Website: ulta-beauty
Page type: billing-address
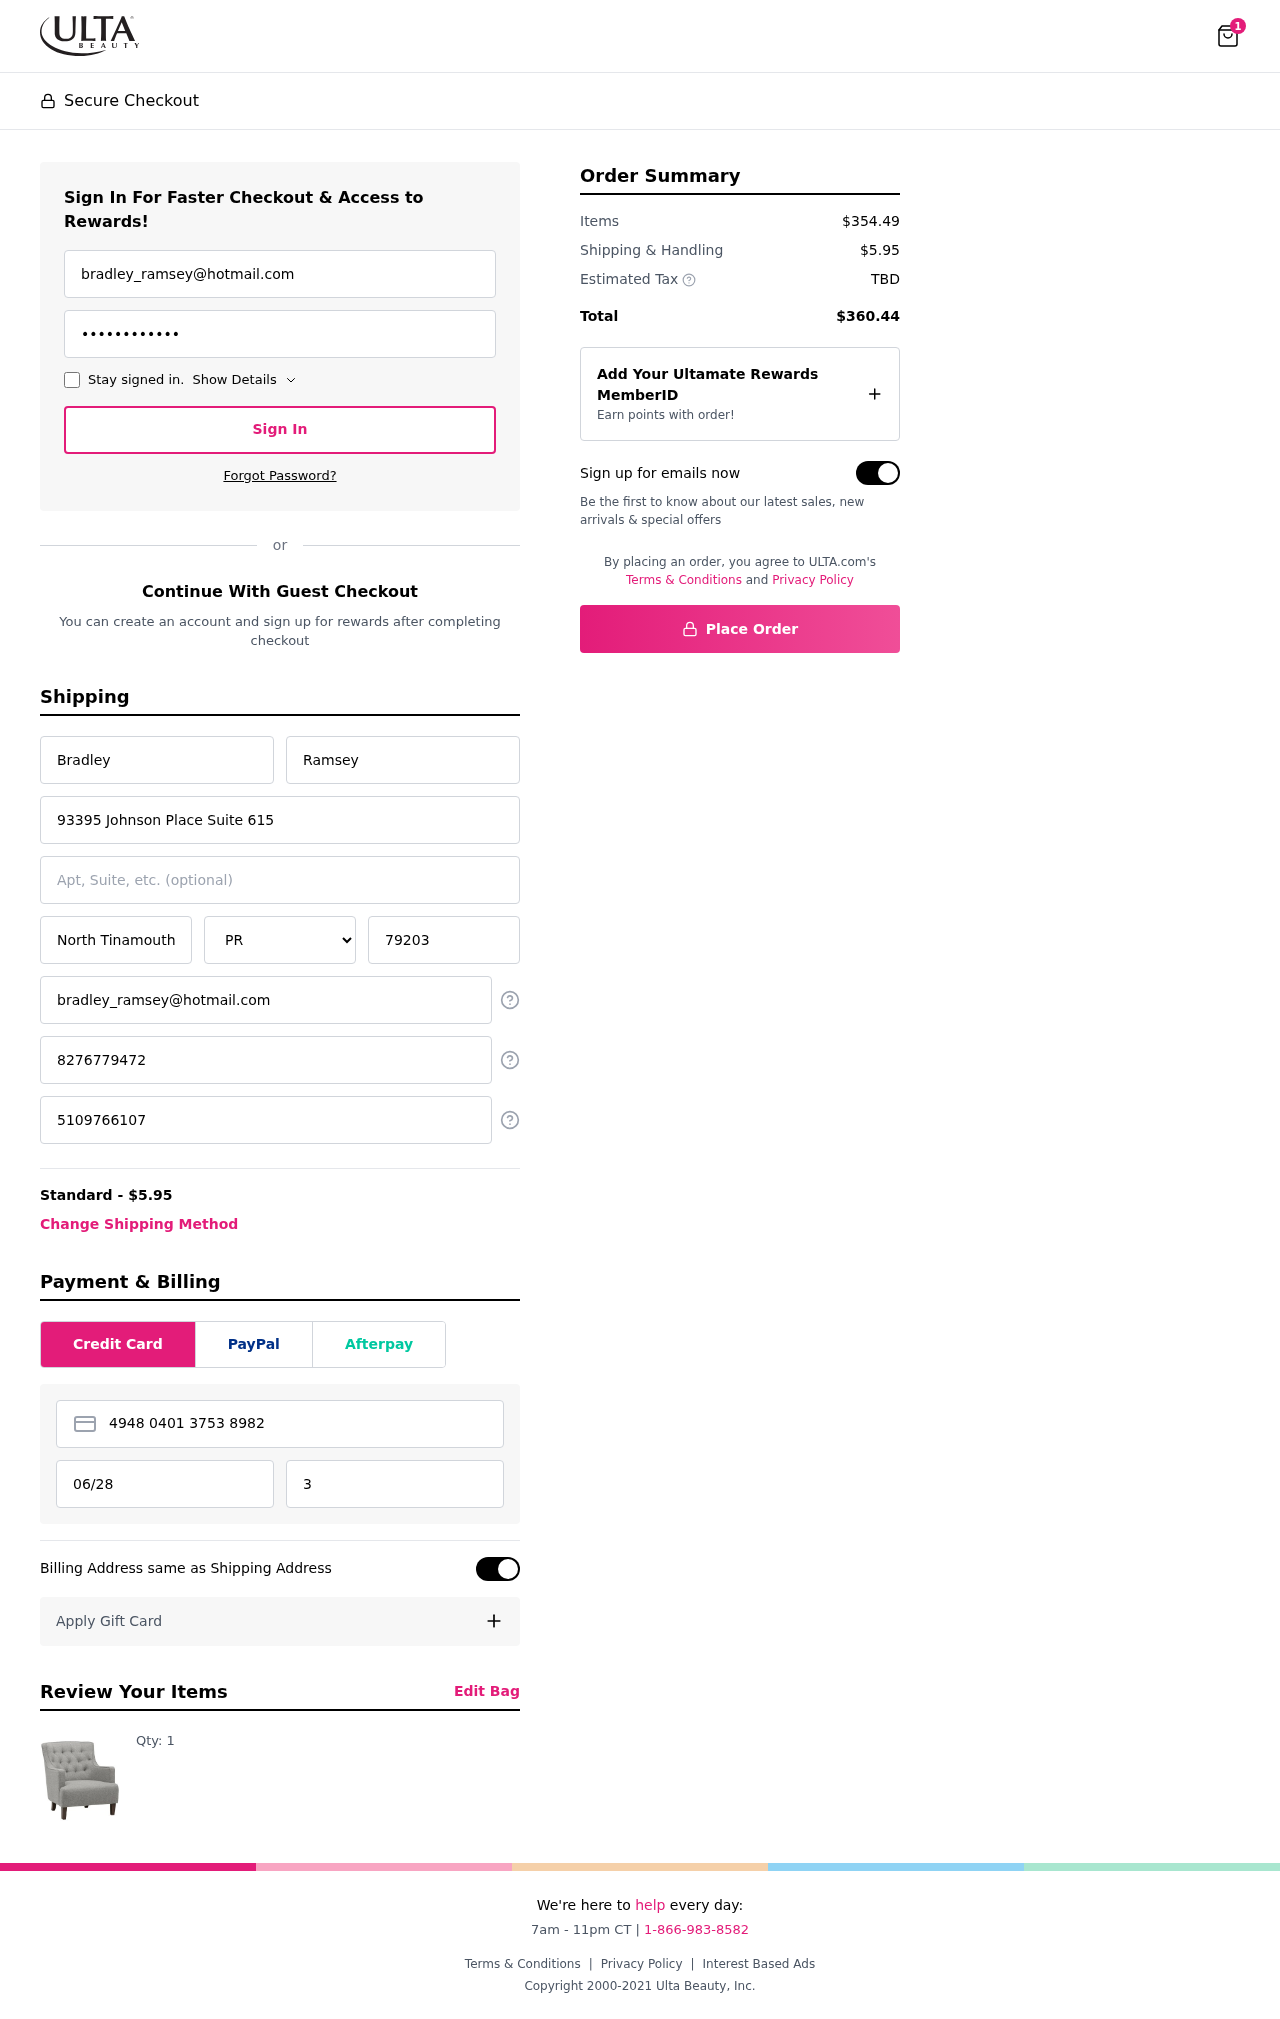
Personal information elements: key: PII_STATE
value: PR
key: PII_EMAIL
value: bradley_ramsey@hotmail.com
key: PII_FIRSTNAME
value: Bradley
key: PII_LASTNAME
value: Ramsey
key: PII_STREET
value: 93395 Johnson Place Suite 615
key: PII_CITY
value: North Tinamouth
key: PII_POSTCODE
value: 79203
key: PII_PHONE
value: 8276779472
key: PII_ALT_PHONE
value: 5109766107
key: PII_CARD_NUMBER
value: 4948 0401 3753 8982
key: PII_CARD_EXPIRY
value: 06/28
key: PII_CARD_CVV
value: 329
Product elements: key: PRODUCT1_QUANTITY
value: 1
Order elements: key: ORDER_NUM_ITEMS
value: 1
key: ORDER_SHIPPING_COST
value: $5.95
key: ORDER_SUBTOTAL
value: $354.49
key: ORDER_TOTAL
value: $360.44